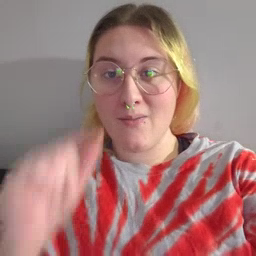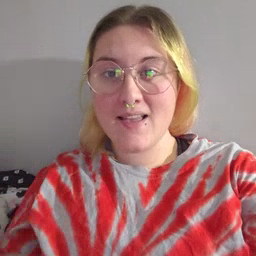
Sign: awake